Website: bh-photo
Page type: cart
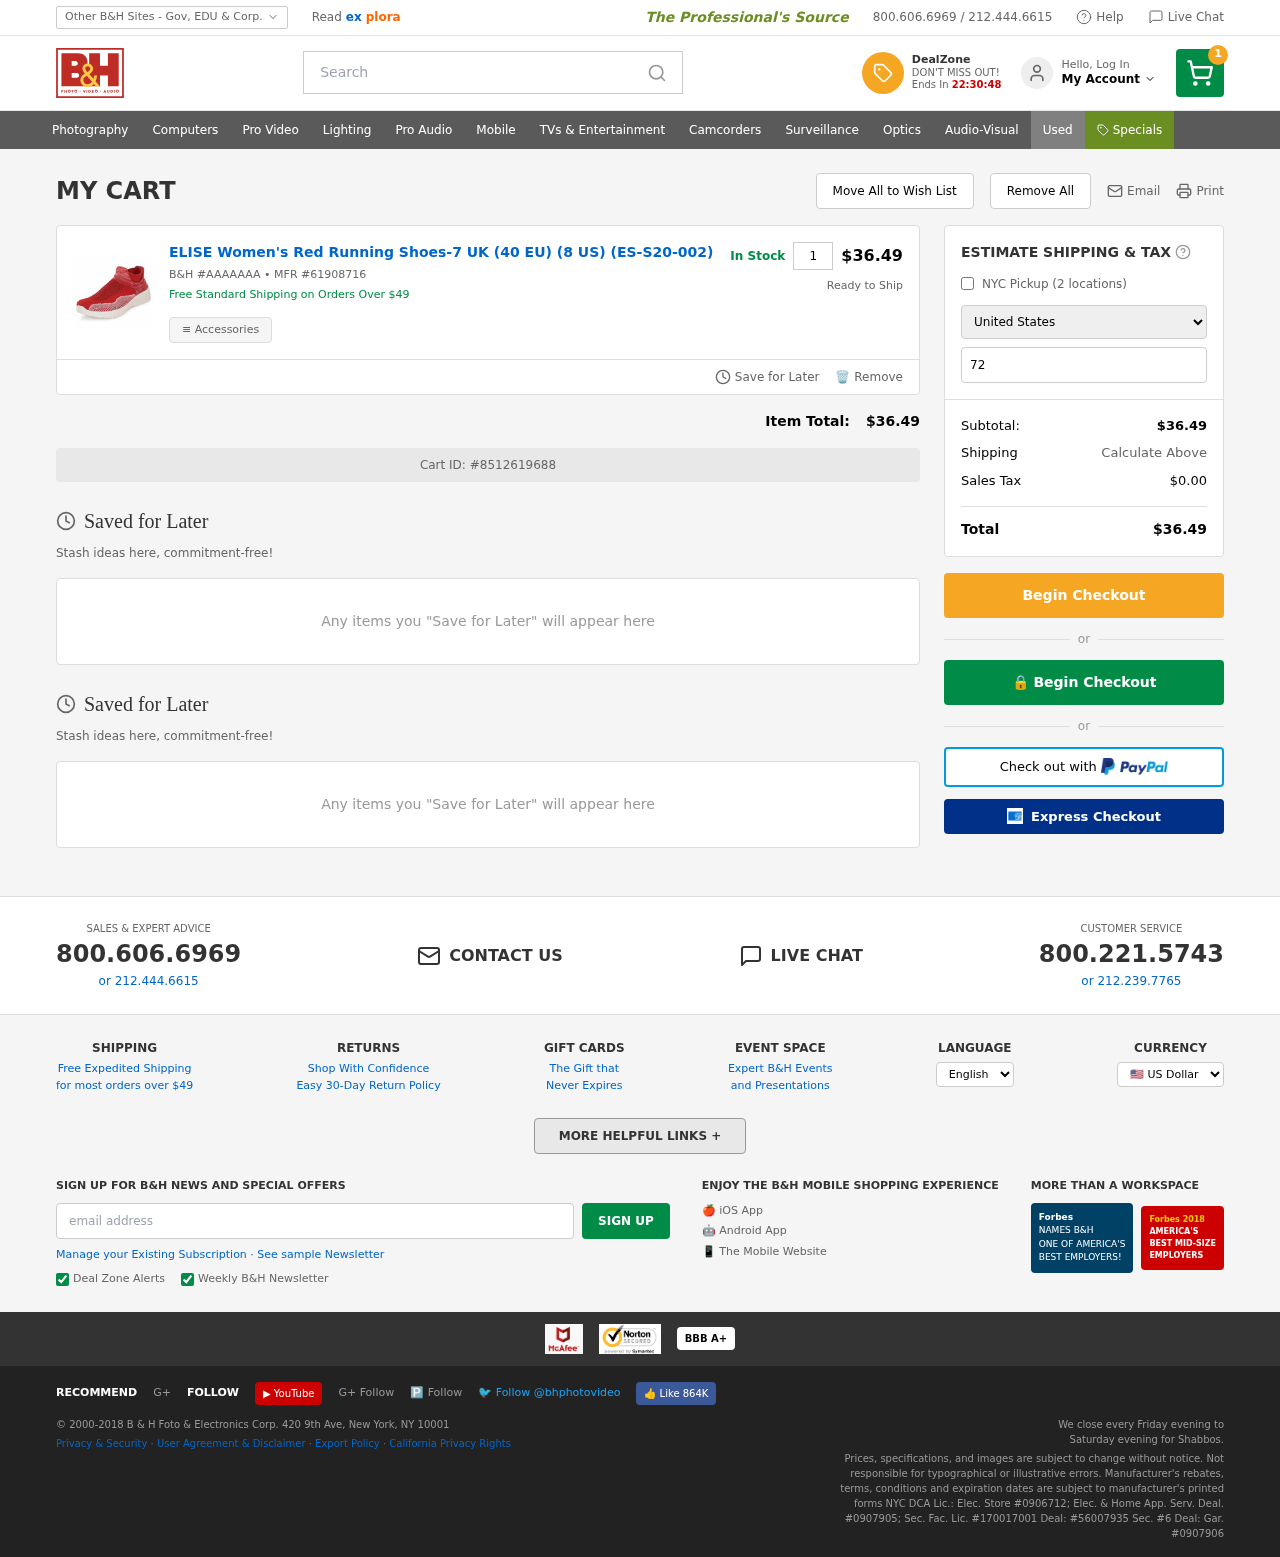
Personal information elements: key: PII_COUNTRY
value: United States
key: PII_EMAIL
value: brandon.wagner@yahoo.com
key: PII_POSTCODE
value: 72709
Product elements: key: PRODUCT1_NAME
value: ELISE Women's Red Running Shoes-7 UK (40 EU) (8 US) (ES-S20-002)
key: PRODUCT1_QUANTITY
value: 1
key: PRODUCT1_SKU
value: AAAAAAA
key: PRODUCT1_MFR
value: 61908716
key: PRODUCT1_SUBTOTAL
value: $36.49
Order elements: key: ORDER_NUM_ITEMS
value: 1
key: ORDER_SUBTOTAL
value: $36.49
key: ORDER_ID
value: #8512619688
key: ORDER_TAX
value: $0.00
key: ORDER_TOTAL
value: $36.49
Search elements: key: HEADER_SEARCH
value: Search